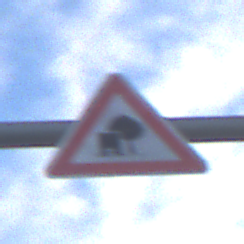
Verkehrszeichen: UnzureichendesLichtraumprofil
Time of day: SunriseSunset
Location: Outdoor (Suburban)
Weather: PartlyCloudy
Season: NotSpecified
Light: Natural